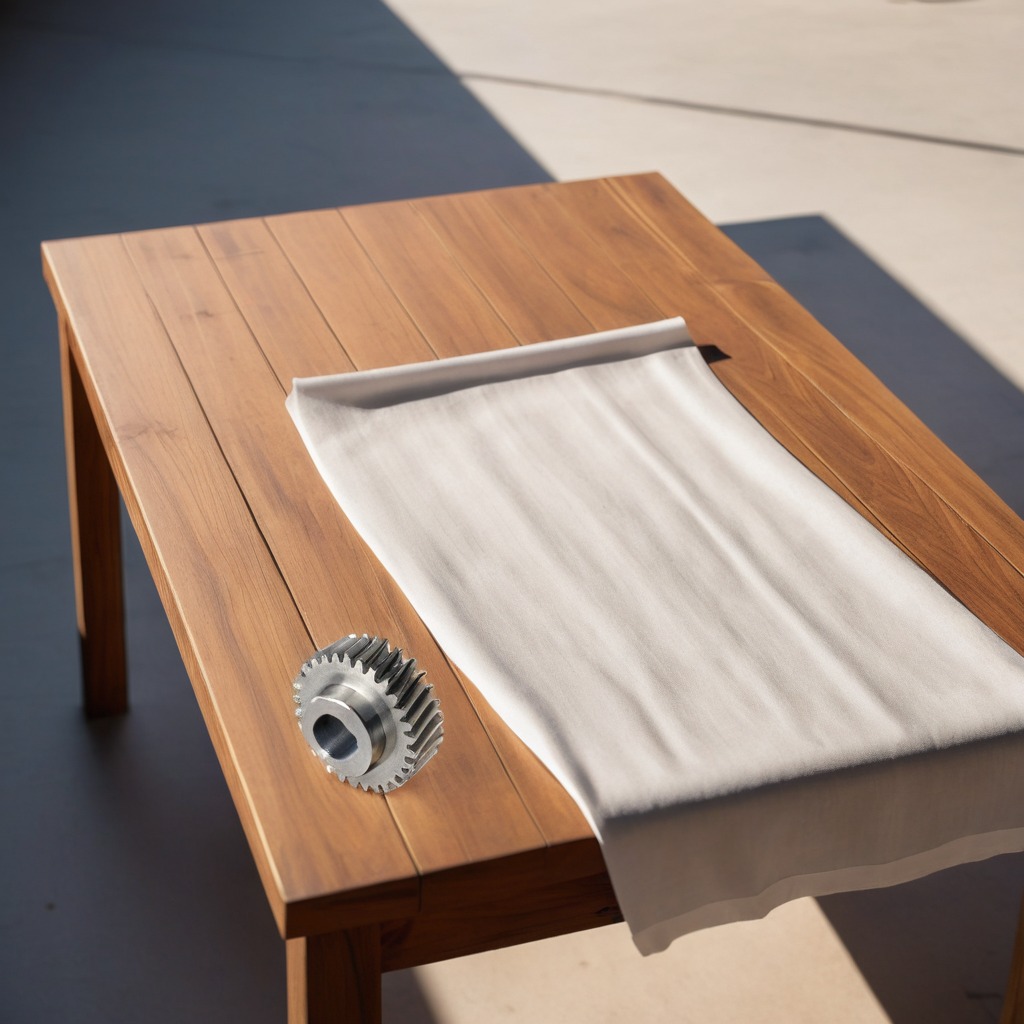
A steel gear with teeth is lying on a clean wooden table in an outdoor workshop during daytime bright natural light soft shadows worn but beneath the cloth.